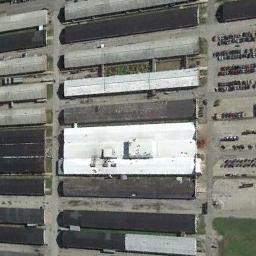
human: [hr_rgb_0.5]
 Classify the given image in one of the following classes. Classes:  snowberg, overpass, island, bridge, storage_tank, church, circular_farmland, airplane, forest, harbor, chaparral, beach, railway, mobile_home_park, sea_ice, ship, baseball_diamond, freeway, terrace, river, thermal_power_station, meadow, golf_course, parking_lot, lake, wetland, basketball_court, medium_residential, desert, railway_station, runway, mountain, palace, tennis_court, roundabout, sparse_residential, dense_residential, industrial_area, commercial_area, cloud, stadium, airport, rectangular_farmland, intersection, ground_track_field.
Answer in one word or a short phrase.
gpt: industrial_area